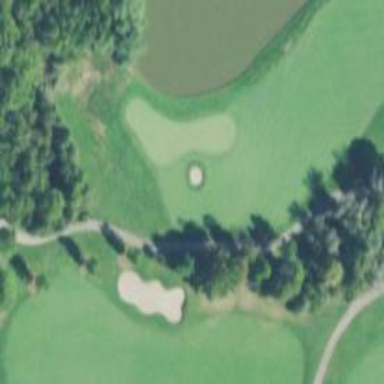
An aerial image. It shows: Golf hole.